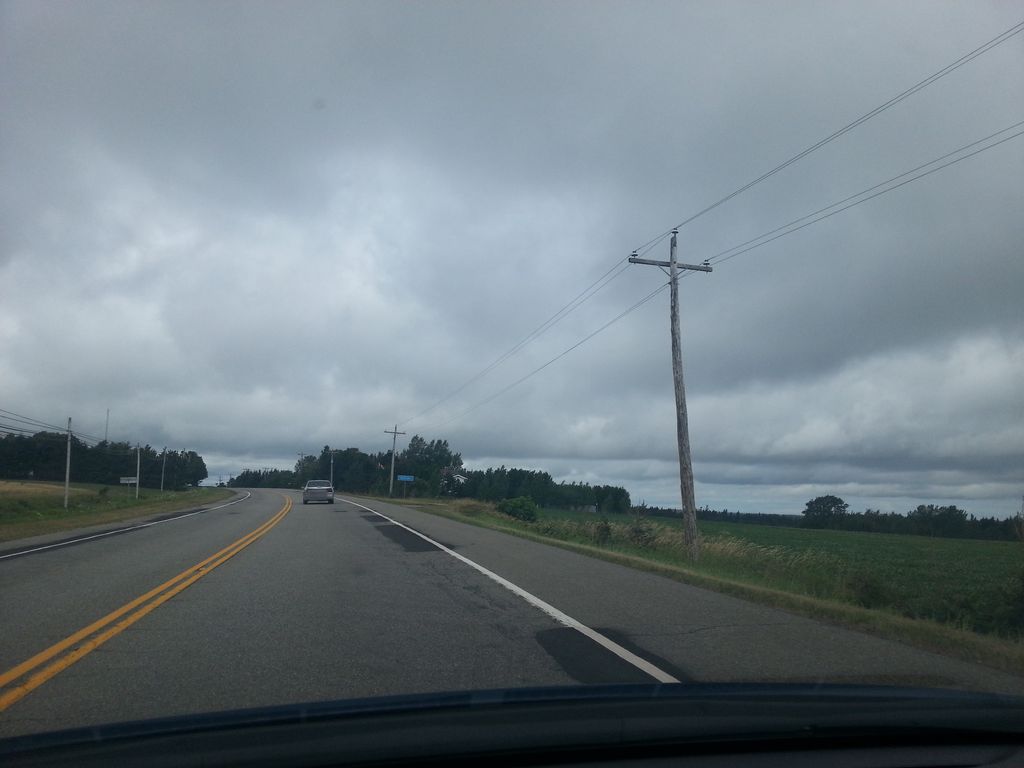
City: charlottetown